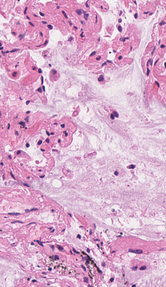
Tumor epithelial tissue: no
Tumor-associated stroma tissue: no
Normal tissue: yes